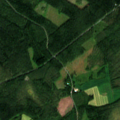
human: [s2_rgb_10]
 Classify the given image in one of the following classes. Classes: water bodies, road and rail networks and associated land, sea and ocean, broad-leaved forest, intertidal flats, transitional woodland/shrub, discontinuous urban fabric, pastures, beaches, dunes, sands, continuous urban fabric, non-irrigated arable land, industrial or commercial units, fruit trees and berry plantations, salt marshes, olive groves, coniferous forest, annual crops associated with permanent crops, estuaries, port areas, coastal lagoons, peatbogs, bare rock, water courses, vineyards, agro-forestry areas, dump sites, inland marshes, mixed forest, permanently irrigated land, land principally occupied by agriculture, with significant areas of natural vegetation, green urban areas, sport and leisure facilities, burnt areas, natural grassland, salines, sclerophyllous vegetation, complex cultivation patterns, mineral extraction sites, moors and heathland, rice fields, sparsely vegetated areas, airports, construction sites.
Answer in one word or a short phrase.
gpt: coniferous forest, mixed forest